Question: I have this image:
'''
<img src="..." class="scroller_poster" alt="Some information about movie">
'''
... and I'm trying to display the value in ALT in a DIV elsewhere on my page:
'''
<div class="scroller_movie_data"></div>
'''
... using this function (contained in $(document).ready):
'''
$('.scroller_poster').mouseenter(function() {
var movie_data = $(this).attr('alt');
if (movie_data) {
$('.scroller_movie_data').html(movie_data);
$(this).mouseleave(function() {
$('.scroller_movie_data').html('');
});
}
});
'''
This works in all browsers except Firefox and I cannot figure out why. Can somebody shed some light on this please?
The image that gets hovered sits inside a jQuery plugin (<URL>, which I believe is causing the problem.
Below is a screenshot on what I am working on, it might help understand what I'm doing. Where it says "Madagascar 3: Europe's Most Wanted (2012)" is where I'm trying to get each hovered ALT value to show.

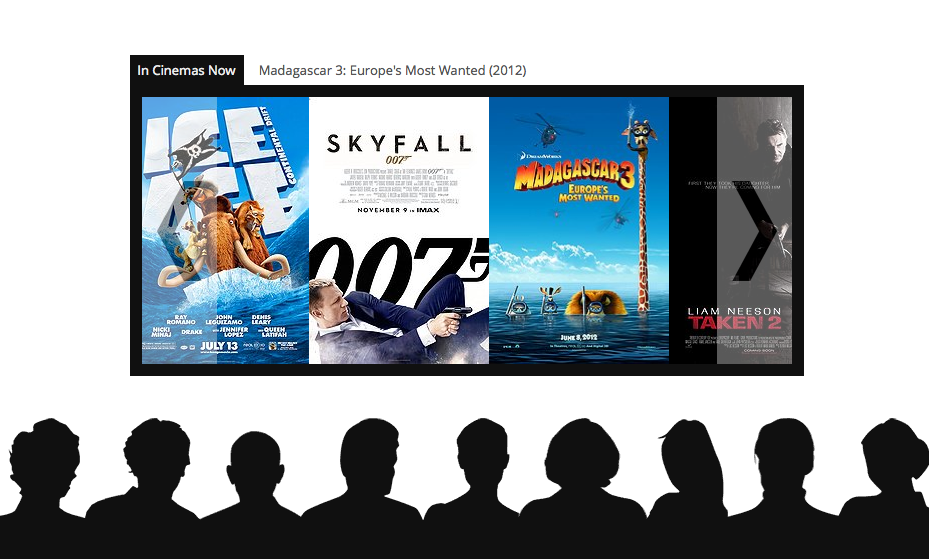
Answer: You probably should'nt rebind the mouseleave function everytime you mouseenter the element, as that will cause the event to be bound multiple times :
'''
$(document).on({
mouseenter: function() {
var movie_data = $(this).attr('alt');
if (movie_data.length) $('.scroller_movie_data').html(movie_data);
},
mouseleave: function() {
$('.scroller_movie_data').html('');
}
}, '.scroller_poster');
'''
<URL>